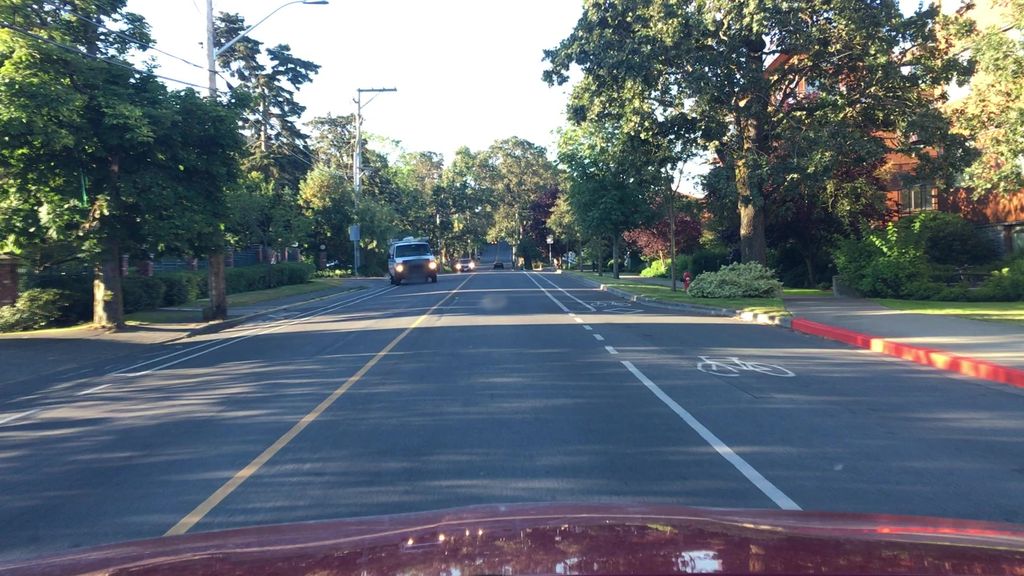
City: victoria